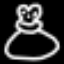
Label: frog